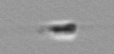
Label: flagellate_morphotype3